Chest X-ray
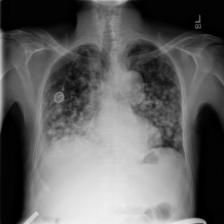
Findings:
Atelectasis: negative
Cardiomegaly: negative
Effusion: negative
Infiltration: positive
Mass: negative
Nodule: negative
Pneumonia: negative
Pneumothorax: negative
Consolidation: negative
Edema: negative
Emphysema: negative
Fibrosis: negative
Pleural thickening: positive
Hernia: negative